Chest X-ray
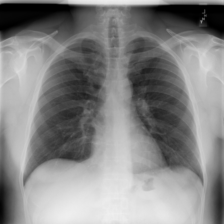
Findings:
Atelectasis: negative
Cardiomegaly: negative
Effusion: negative
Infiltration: negative
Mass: negative
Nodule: negative
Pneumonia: negative
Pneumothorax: negative
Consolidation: negative
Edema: negative
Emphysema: negative
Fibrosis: negative
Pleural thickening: negative
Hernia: negative